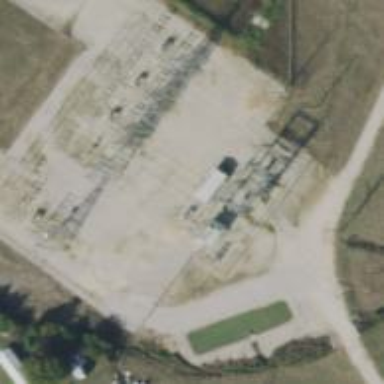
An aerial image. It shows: Power tower.